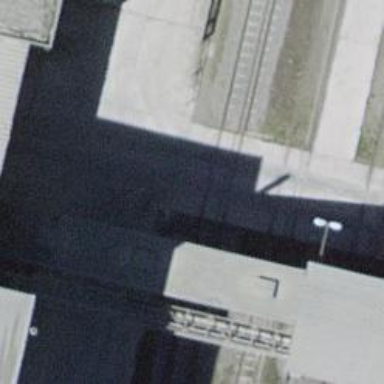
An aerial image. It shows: Rail spur service.